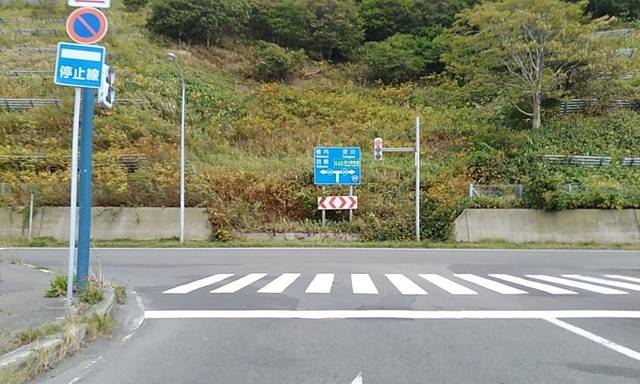
Region: Japan
Coordinates: 43.948, 141.651